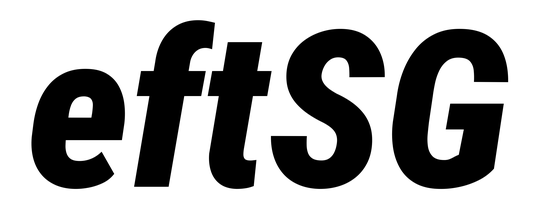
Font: Roboto-Italic_Condensed_Black_Italic